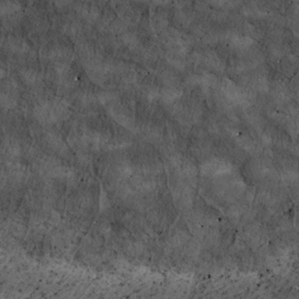
Label: non_frost